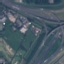
Land use / land cover: Highway